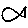
Label: fish